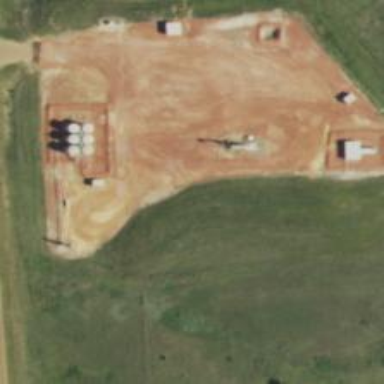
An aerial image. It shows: Storage tank with man-made structure.